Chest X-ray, PA view. Patient: 63 years old, sex F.
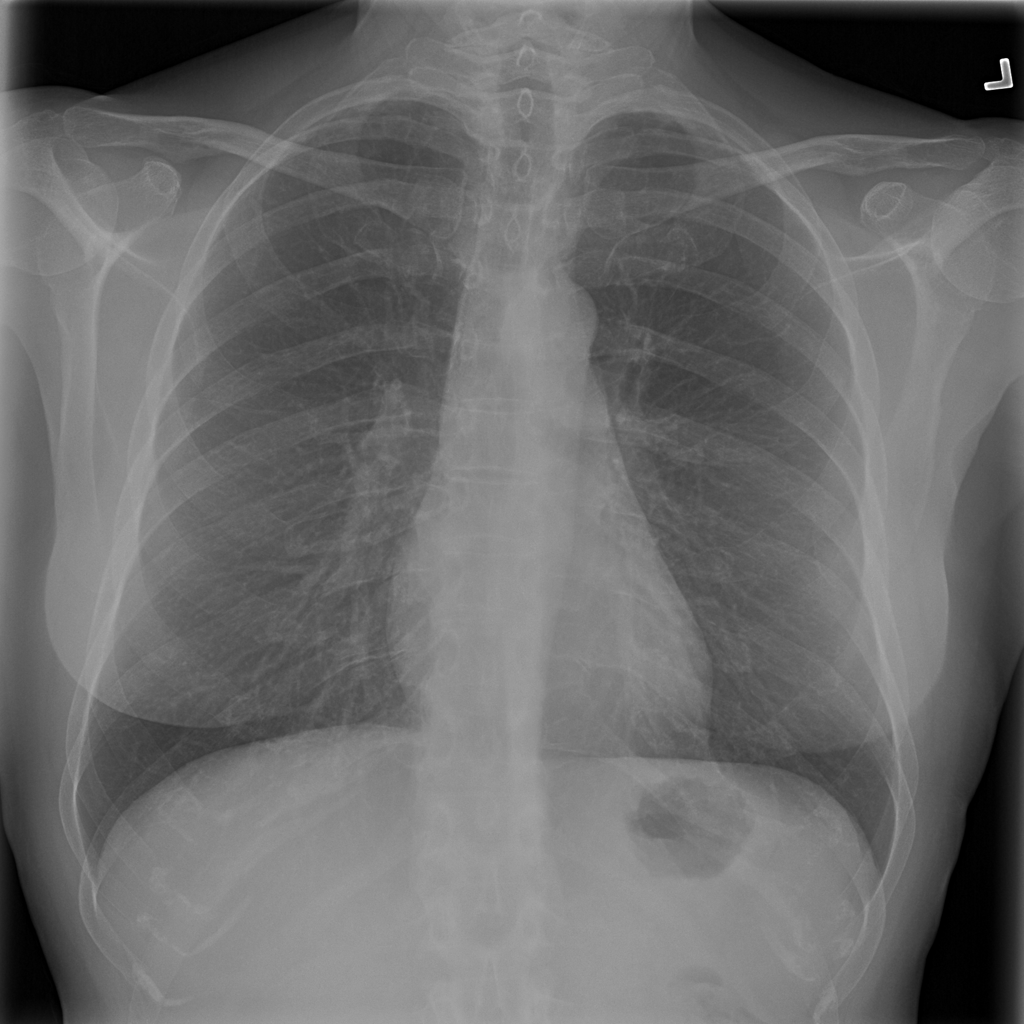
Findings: Infiltration